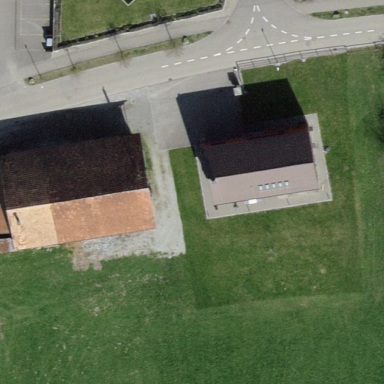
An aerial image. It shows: Farm auxiliary building.